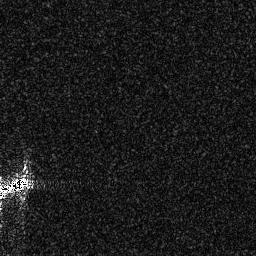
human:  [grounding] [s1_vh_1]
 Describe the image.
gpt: In the satellite image, there is  <ref>1 medium ship </ref> <box>[[0, 67, 11, 77, 0]]</box> located at bottom left.